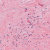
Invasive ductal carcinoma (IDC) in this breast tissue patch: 0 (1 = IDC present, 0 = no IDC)